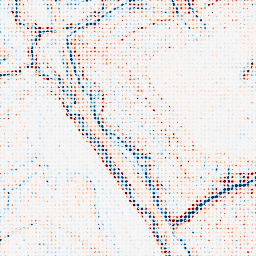
Category: edge_preserving
Decomposition family: anisotropic_diffusion
Decomposition parameters: iterations: 10
kappa: 30
gamma: 0.2
Upsampling method: sinc_hamming
Upsampling parameters: scale: 8
kernel_size: 4
Upsampling scale: 8